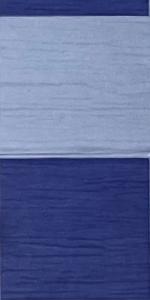
Label: Empty